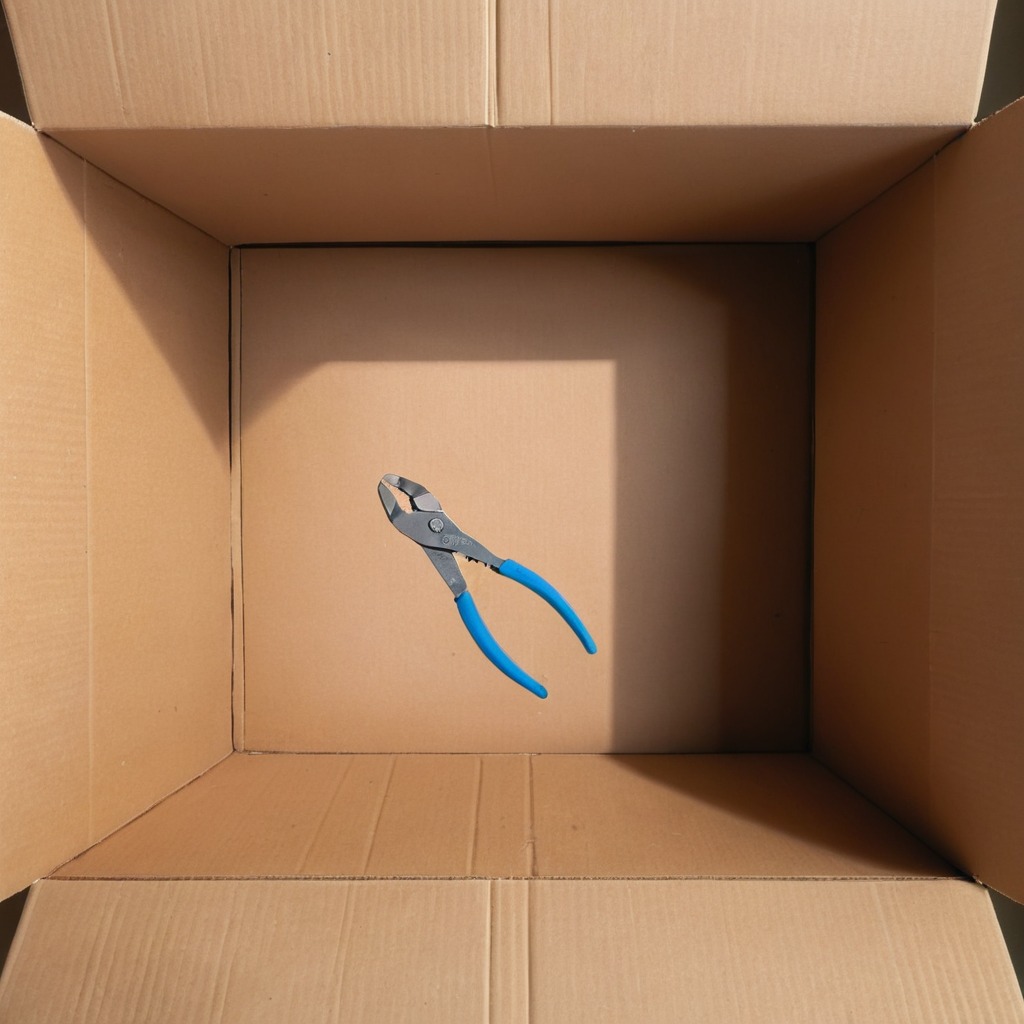
A plier lying on a cardboard box surface in an outdoor workshop during daytime bright natural light soft shadows slightly creased but